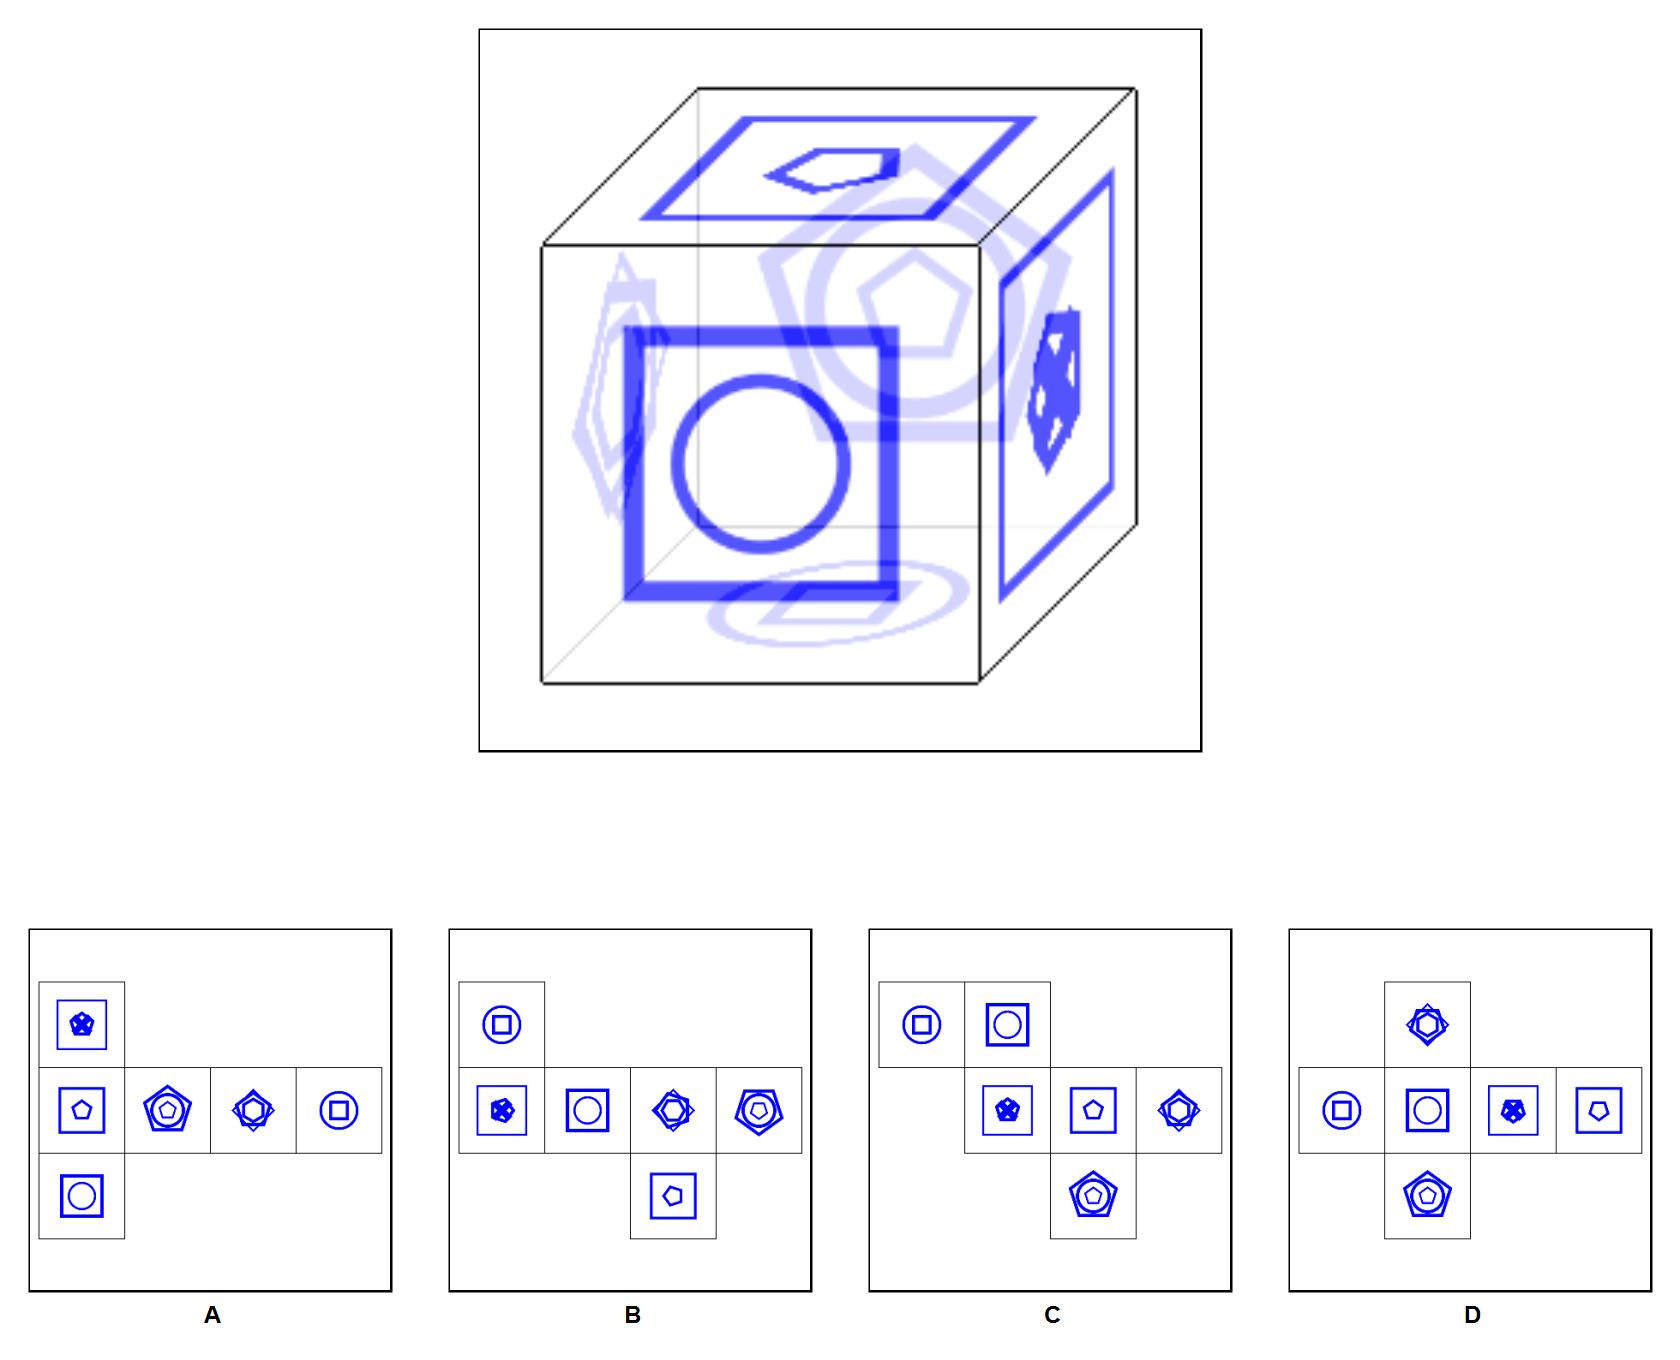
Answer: C